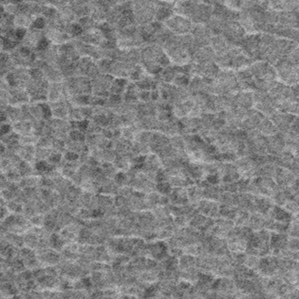
Label: frost